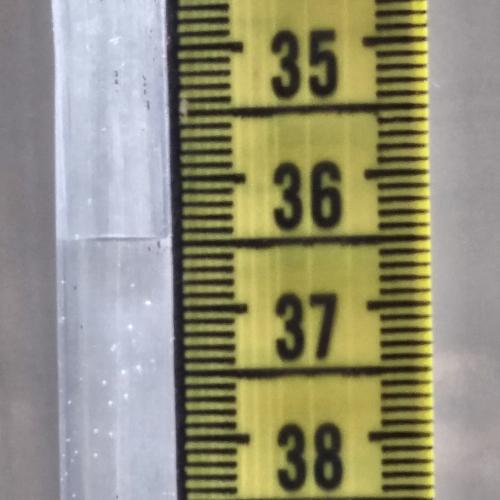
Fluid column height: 36.5 cm